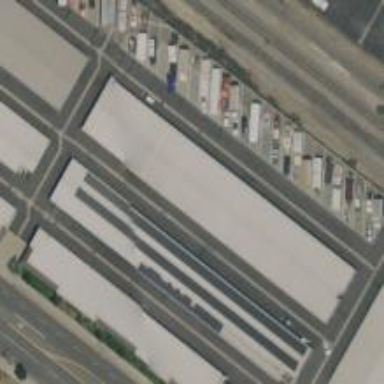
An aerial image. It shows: Warehouse building.